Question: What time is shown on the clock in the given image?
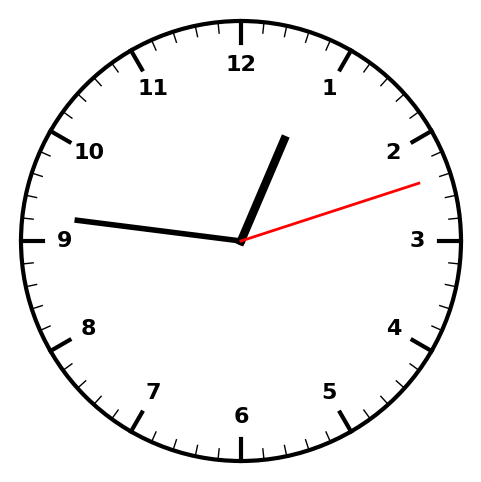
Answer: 12:46:12